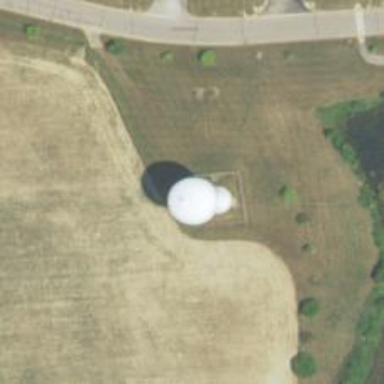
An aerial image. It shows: Water tower that is man-made.